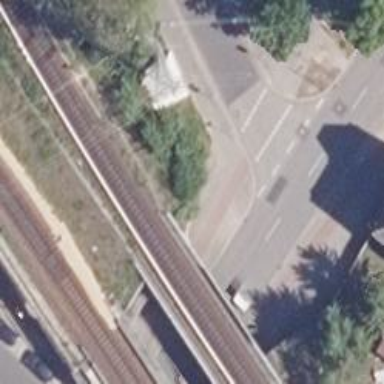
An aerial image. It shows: Bridge used by the electrified light rail system.